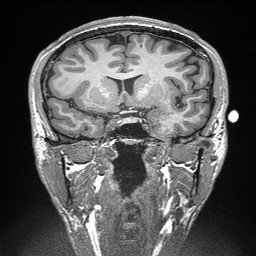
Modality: T1w
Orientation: sagittal
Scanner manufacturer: siemens
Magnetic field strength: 3 T
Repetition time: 2.3 s
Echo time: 0.00298 s